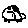
Label: car